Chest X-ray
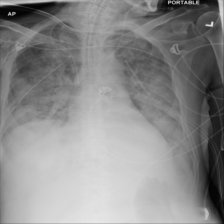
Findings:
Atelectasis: negative
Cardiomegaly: negative
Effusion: negative
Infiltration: negative
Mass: negative
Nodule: negative
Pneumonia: negative
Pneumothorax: negative
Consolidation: negative
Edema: negative
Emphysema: positive
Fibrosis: negative
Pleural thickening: negative
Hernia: negative